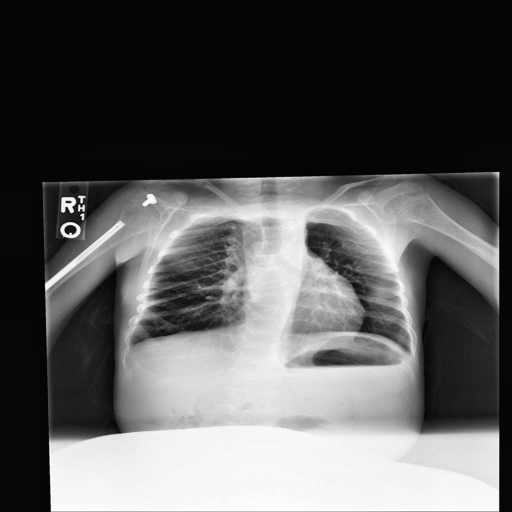
Finding: NORMAL